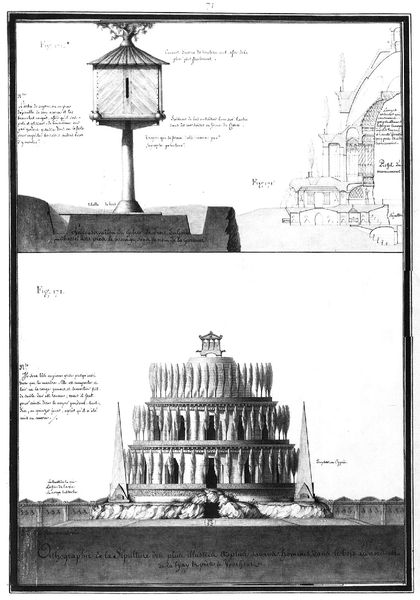
Titel: “Architecture Civile”
Künstler: Jean Jaques Lequeu
Schlagwörter: weiß, bäume, lampe, pfeiler, schwarz, zeichnung, gebäude, architektur, sockel, instrument, rund, turm, schrift, mauer, spitz, zinnen, türme, entwurf, weß, grab, obelisk, monument, bauwerk, aufriss, notizen, obelisken, utopie, vogelhaus, optik, camera